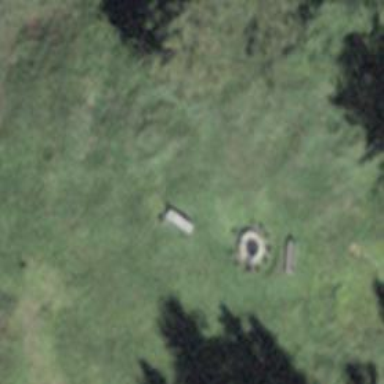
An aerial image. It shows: BBQ amenity.